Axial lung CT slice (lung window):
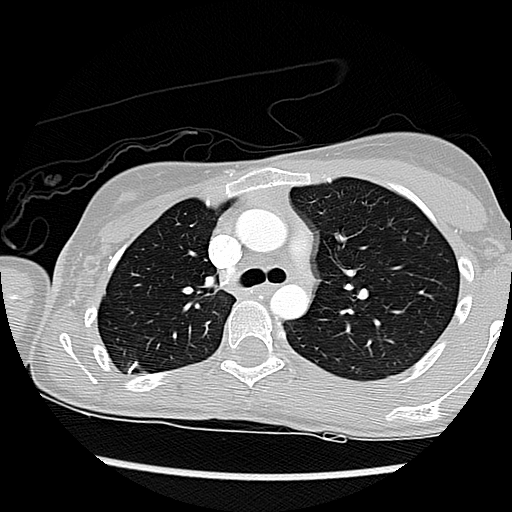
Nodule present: no